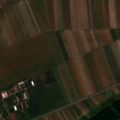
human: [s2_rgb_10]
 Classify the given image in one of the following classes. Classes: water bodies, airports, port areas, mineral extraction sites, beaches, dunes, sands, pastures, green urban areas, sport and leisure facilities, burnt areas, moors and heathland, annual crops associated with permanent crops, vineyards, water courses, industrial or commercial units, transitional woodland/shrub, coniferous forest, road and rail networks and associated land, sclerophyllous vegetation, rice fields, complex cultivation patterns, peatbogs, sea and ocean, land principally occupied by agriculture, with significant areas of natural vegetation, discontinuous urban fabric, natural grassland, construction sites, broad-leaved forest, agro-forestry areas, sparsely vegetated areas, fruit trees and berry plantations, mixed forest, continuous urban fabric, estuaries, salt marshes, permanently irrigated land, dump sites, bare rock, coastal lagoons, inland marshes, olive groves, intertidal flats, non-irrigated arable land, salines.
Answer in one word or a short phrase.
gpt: discontinuous urban fabric, non-irrigated arable land, complex cultivation patterns